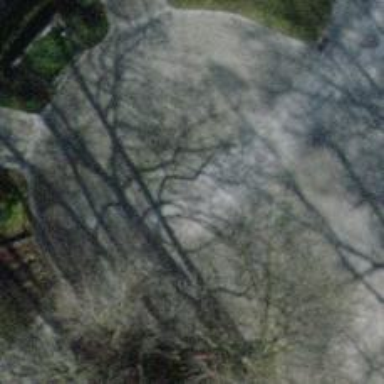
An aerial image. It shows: Footway with fine gravel surface.